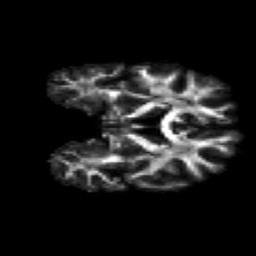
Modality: FA
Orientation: coronal
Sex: female
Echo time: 0.114 s